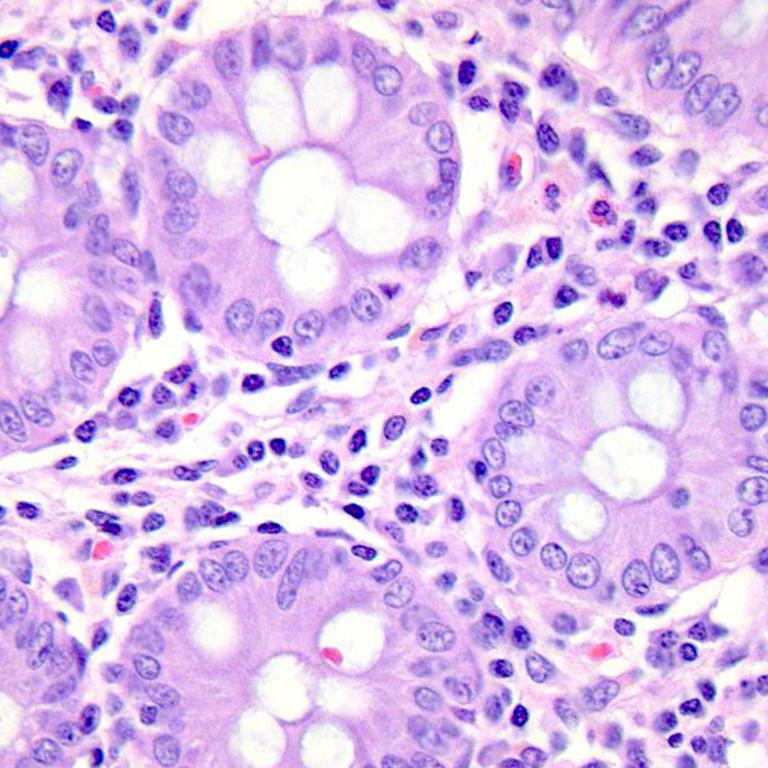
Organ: colon
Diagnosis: benign